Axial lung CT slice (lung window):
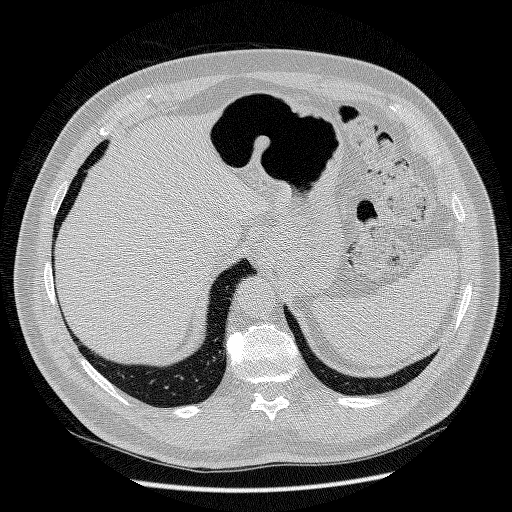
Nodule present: no